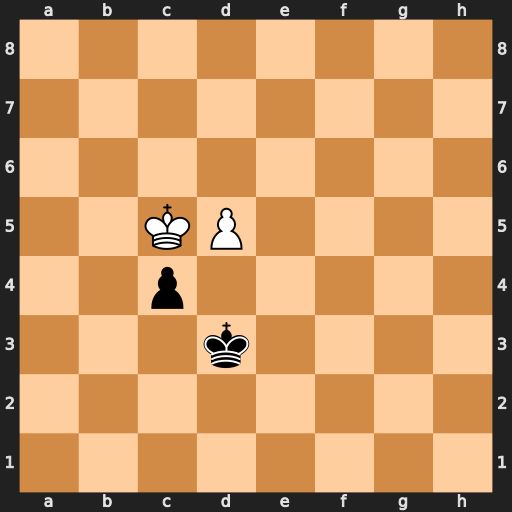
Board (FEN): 8/8/8/2KP4/2p5/3k4/8/8
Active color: w
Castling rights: -
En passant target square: -
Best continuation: d6 c3 d7 c2 d8=Q+